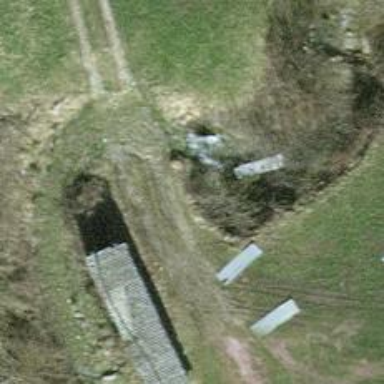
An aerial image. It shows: Culvert tunnel.